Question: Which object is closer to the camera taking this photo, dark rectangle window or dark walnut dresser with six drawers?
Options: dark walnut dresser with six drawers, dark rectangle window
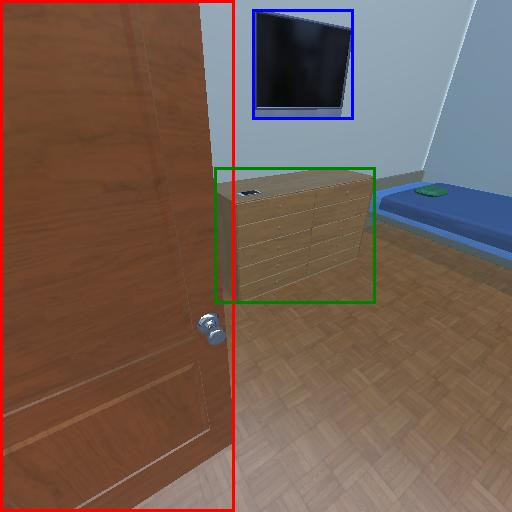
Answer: dark walnut dresser with six drawers